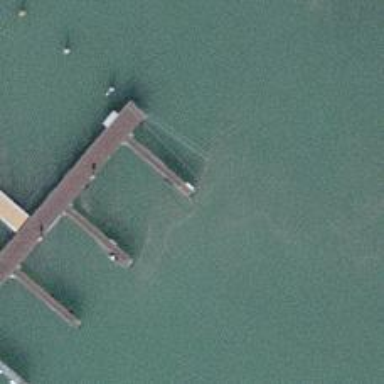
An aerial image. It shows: Man-made pier.